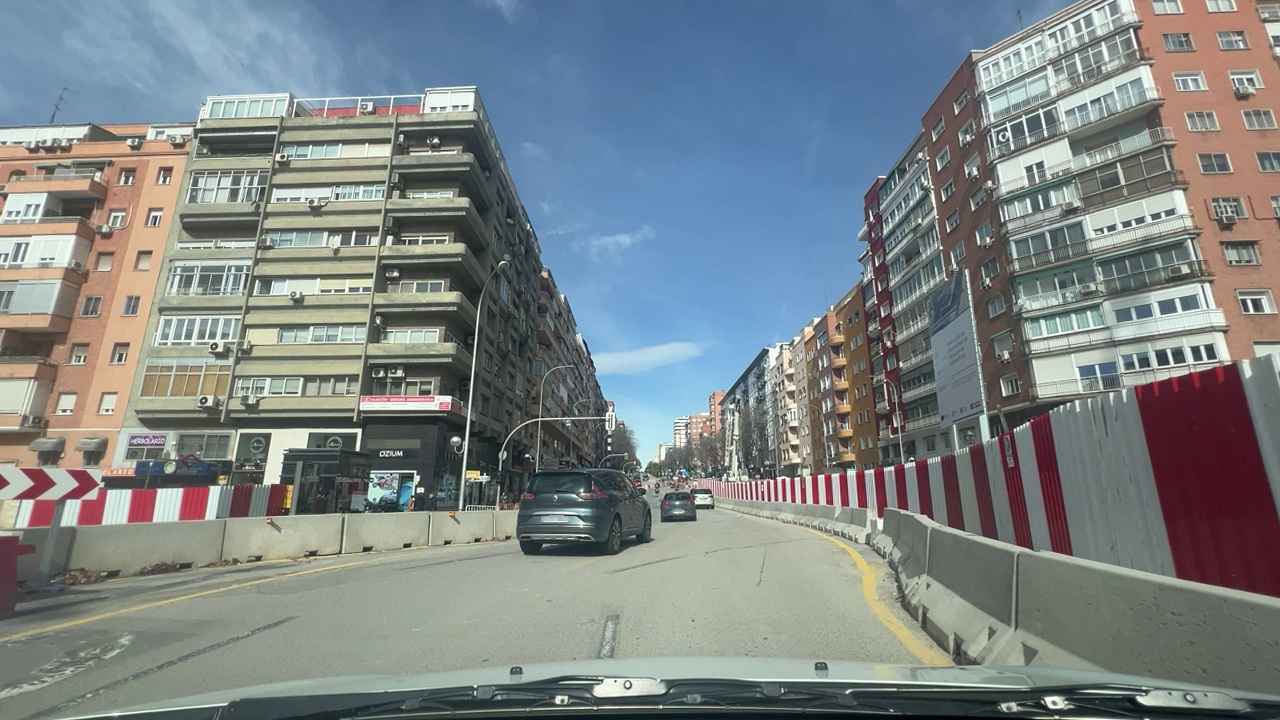
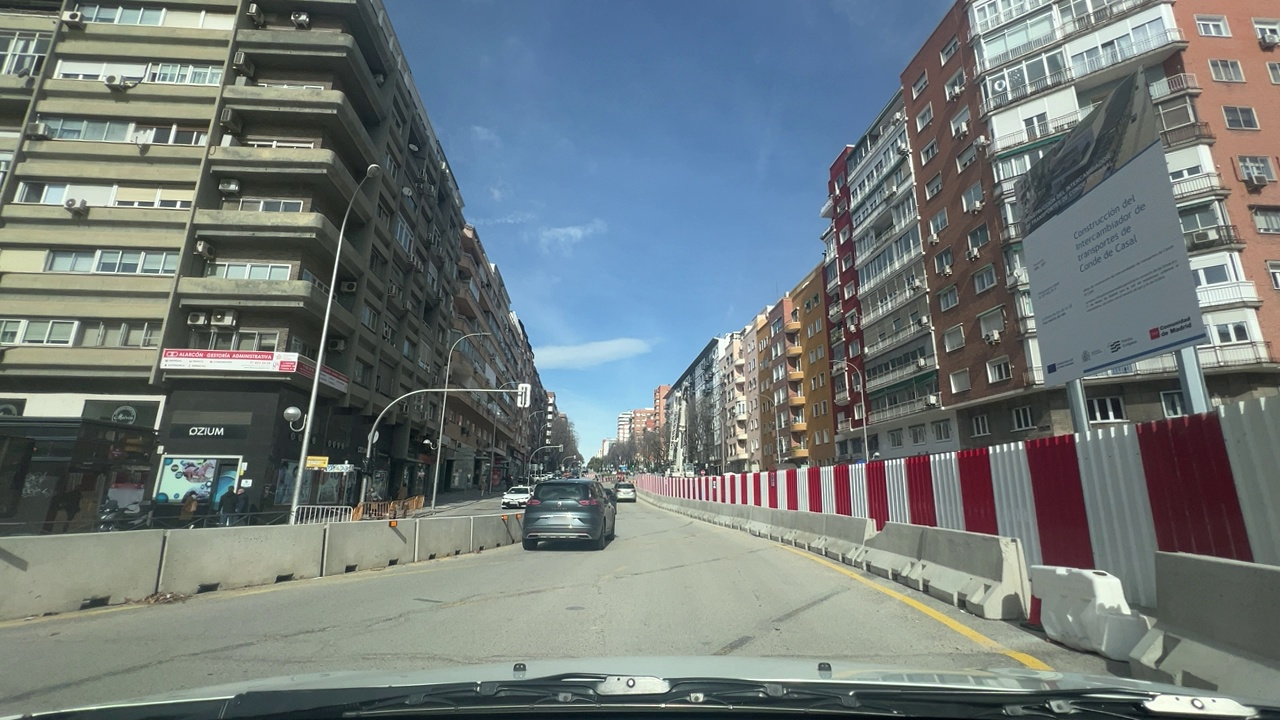
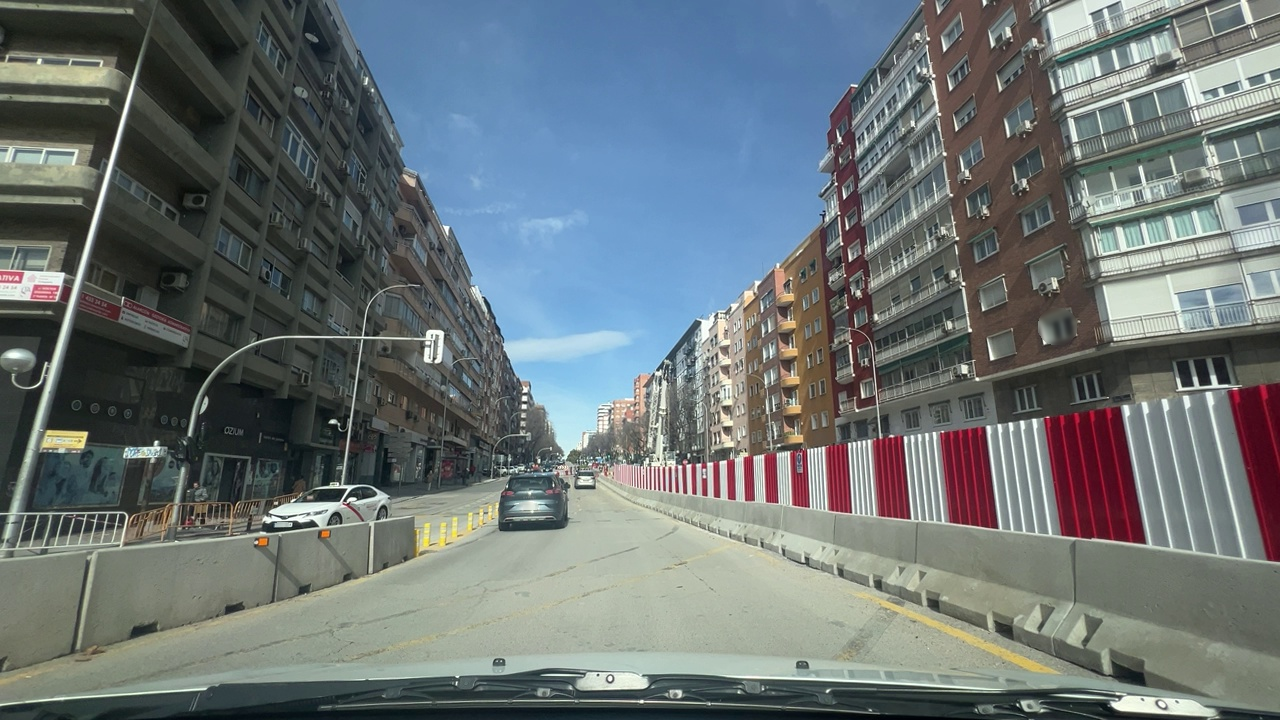
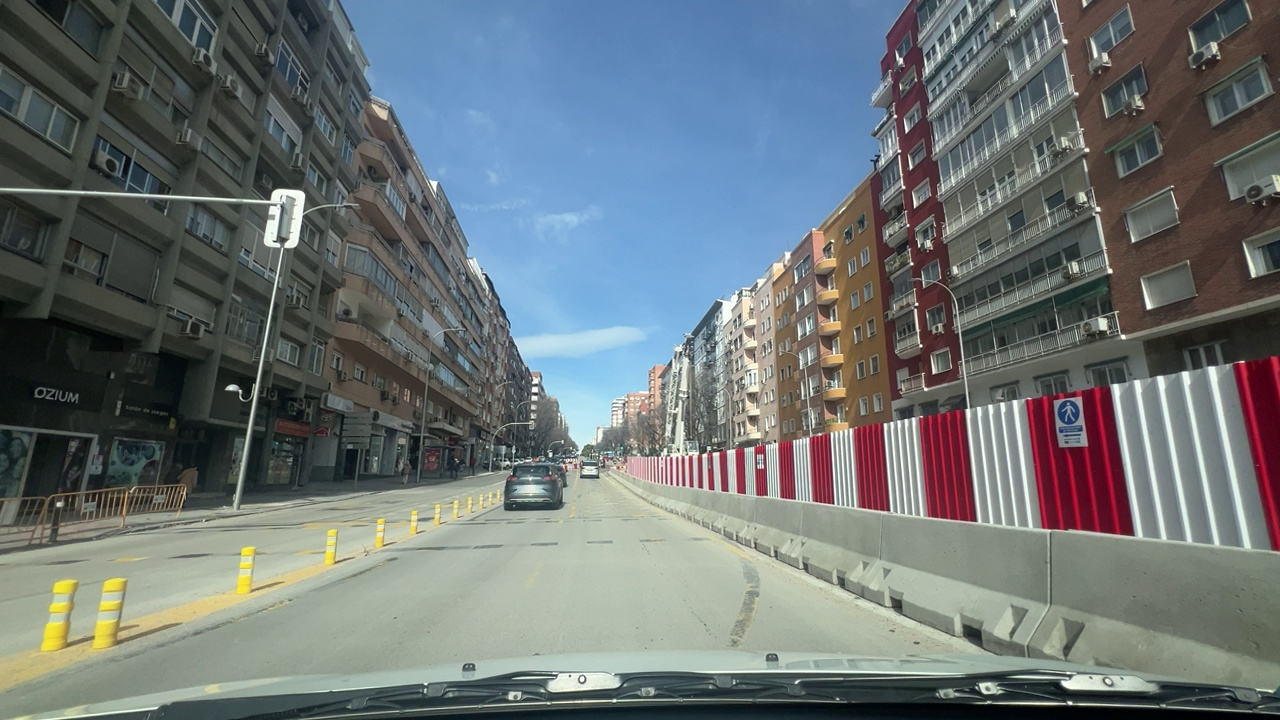
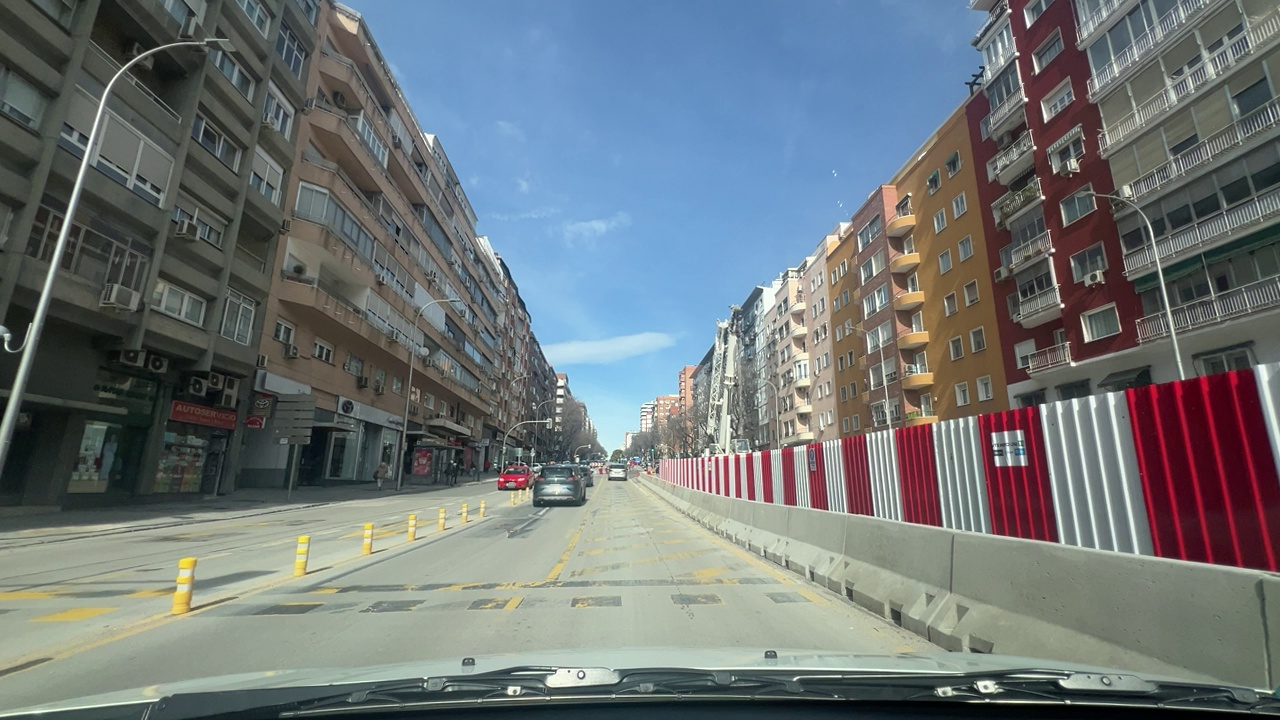
Situation: Construction site
Question: Are construction-related signs, cones, temporary signals, or closed lanes visible in the scene?
Answer: Yes
Reasoning: There are yellow lane markings and small sticks on the left and a red and white fence on the right

Situation: Construction site
Question: Are temporary yellow lane markings visible?
Answer: Yes
Reasoning: They are present but only delimit ego lane, they do not indicate direction or speed

Situation: Construction site
Question: Are road workers visible on or near the roadway?
Answer: No
Reasoning: There are no pedestrians or workers visible

Situation: Construction site
Question: Is the ego lane narrowed or laterally shifted due to construction elements?
Answer: Yes
Reasoning: There is a short zigzag movement at the beginning but later the trajectory is straight forward

Situation: Construction site
Question: Is construction machinery or heavy equipment present near or within the roadway?
Answer: No
Reasoning: Only big fences in red and white are present

Situation: Construction site
Question: Is a temporary reduced speed limit sign visible in the scene?
Answer: No
Reasoning: Speed is not affected